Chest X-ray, PA view. Patient: 34 years old, sex F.
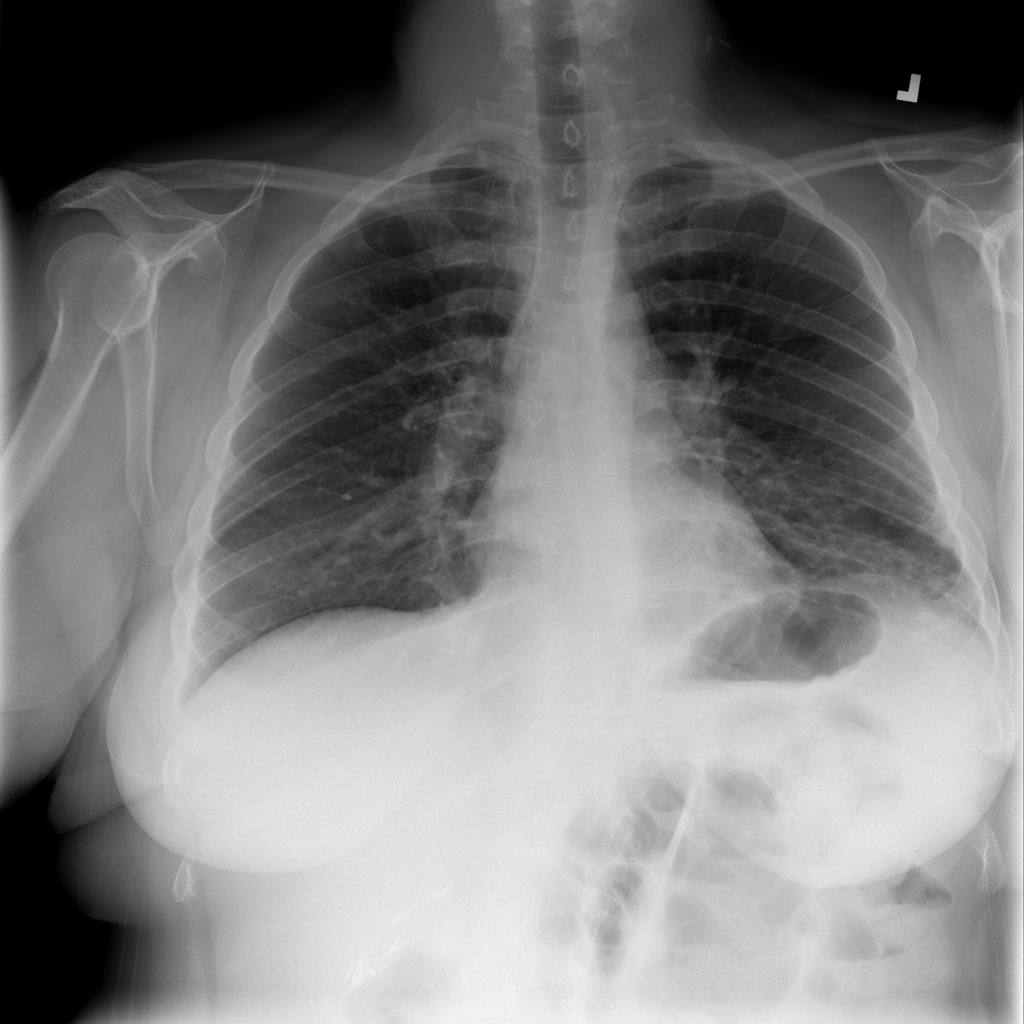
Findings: No Finding